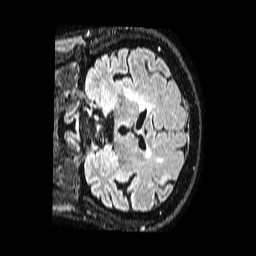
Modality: FLAIR
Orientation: coronal
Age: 58
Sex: male
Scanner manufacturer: philips
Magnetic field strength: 1.5 T
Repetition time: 4.8 s
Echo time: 0.3 s